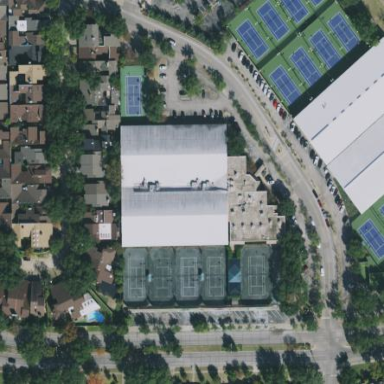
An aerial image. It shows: Building with tennis court pitch for leisure land.